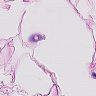
Metastatic tissue present: no